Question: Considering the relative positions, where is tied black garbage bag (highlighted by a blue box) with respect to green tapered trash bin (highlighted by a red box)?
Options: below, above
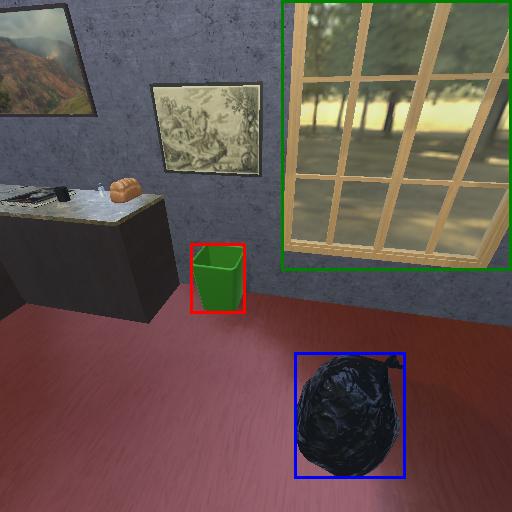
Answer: below